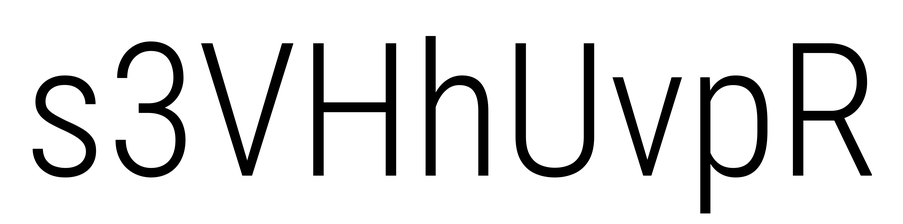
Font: Roboto_Condensed_Light